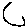
Label: sun